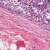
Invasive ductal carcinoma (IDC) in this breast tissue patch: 0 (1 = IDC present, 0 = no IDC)